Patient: sex F, age 67
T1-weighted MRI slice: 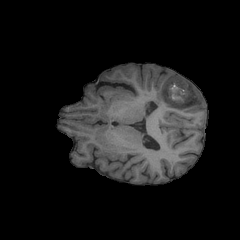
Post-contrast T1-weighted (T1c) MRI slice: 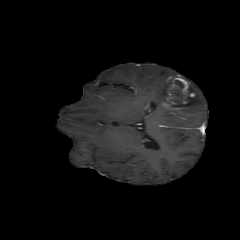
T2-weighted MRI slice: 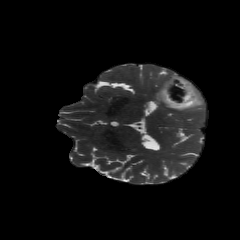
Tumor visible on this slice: yes
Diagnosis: Glioblastoma, IDH-wildtype
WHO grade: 4